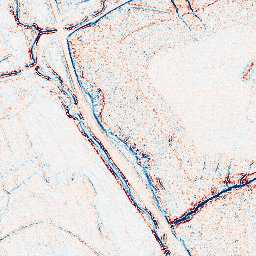
Category: edge_preserving
Decomposition family: bilateral
Decomposition parameters: d: 5
sigma_color: 150
sigma_space: 50
Upsampling method: sinc_hamming
Upsampling parameters: scale: 8
kernel_size: 16
Upsampling scale: 8